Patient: sex F, age 57
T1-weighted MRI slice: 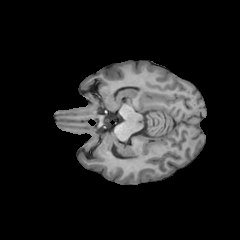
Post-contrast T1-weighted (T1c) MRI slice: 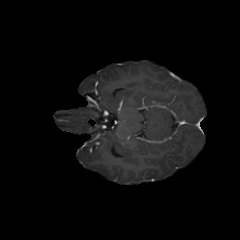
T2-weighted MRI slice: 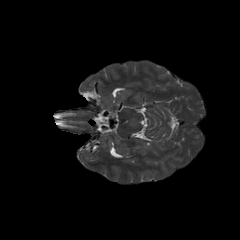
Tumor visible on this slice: no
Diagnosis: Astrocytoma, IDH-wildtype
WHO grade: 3